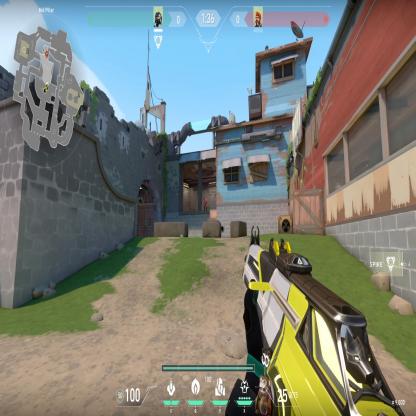
Label: enemy